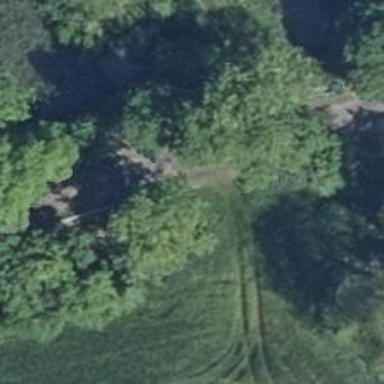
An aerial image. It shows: Row of deciduous broadleaved trees.